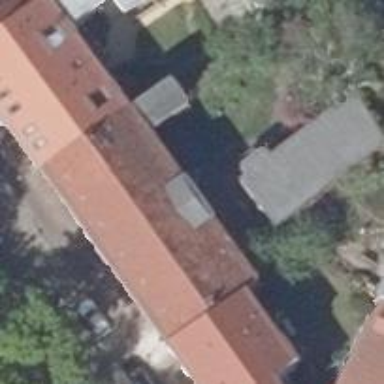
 with the roof oriented along the structure."